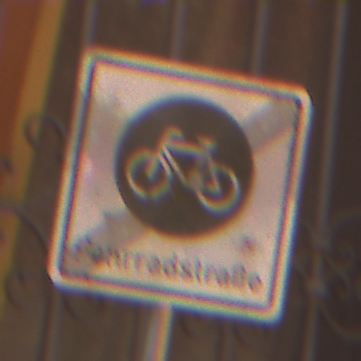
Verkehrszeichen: EndeFahrradstrasse
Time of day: MorningAfternoon
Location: Outdoor (Urban)
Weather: Clear
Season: NotSpecified
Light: Natural